Current action and preconditions to check: trajectory_clear

Your task: For each precondition in the list above, predict whether it will hold at this action.

Consider the current scene as observed from the mobile robot's camera, and analyze the predicted future states of all dynamic agents (e.g., people, animals, vehicles, or any moving entities) within the NEXT SECOND.

IMPORTANT: Only answer "very likely" if you are absolutely certain—based on strong, clear evidence—that a dynamic agent will violate the precondition in the predicted future state. Do NOT answer "very likely" for unlikely, ambiguous, or low-probability risks.

Ask yourself for each precondition: Is there a high probability, with clear and convincing evidence, that the predicted future states of any dynamic agent will interfere with the predicted future state of the currently executing action within the NEXT SECOND, causing that precondition to fail?

Assess the risk level based on these predictions. Use "likely" or "very likely" if motions create a clear risk of interference.

Use "neutral" or "improbable" if agents are nearby but their predicted paths are clearly diverging or non-conflicting.

Failure Risk Categories: "very improbable", "improbable", "neutral", "likely", "very likely"

Answer Format: Output ONLY the probability_of_failure value from these categories: "very improbable", "improbable", "neutral", "likely", "very likely"

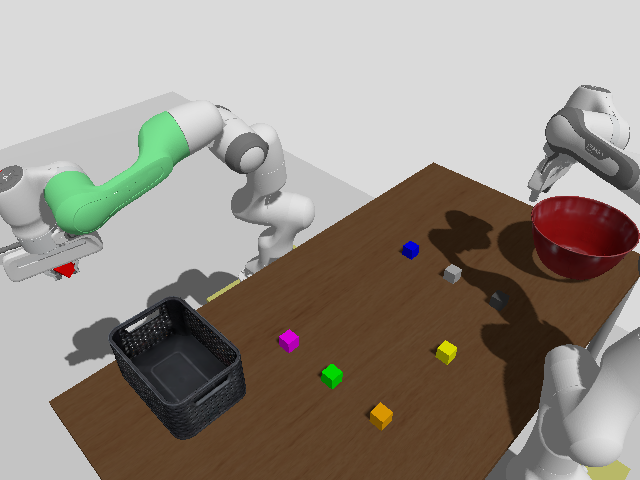

Answer: very improbable